Question: How to find "remote tracking branch" in TortoiseGit to set default branch to pull from?

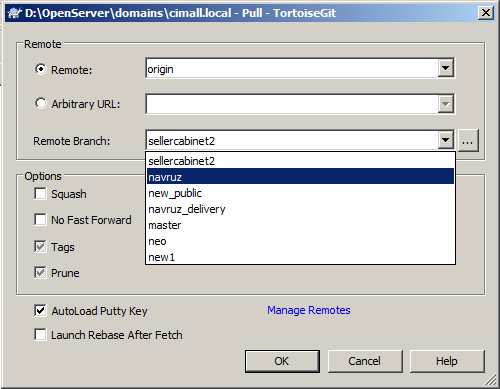
Answer: Open the "Browse Refs" dialog (cf. <URL>.

On the pull and fetch dialog, the currently set remote tracked branch should be selected automatically (based on the current local branch) - or the last used remote branch is preselected.
PS: In order to automatically set it up on push, just enable "Set upstream/track remote branch" on the push dialog.
PSS: On the push dialog, there are some TGit specific options, that allow you to have an remote tracked branch (e.g., master from upstream), but store another default where you push to (e.g., master from origin; cf. <URL>.